Question: Used this plugin for a long time, but recently it started badly freezing up my Firefox. Works fine in Chrome and even IE (!).
Is it a Firefox bug associated with some sort of incompatibility with Flash? I am using the most recent versions of Firefox and Flash Player as of this moment:
- -
To test, just click the "Copy" button on their website:
<URL>
To unfreeze - right button click the browser tab (also weird).

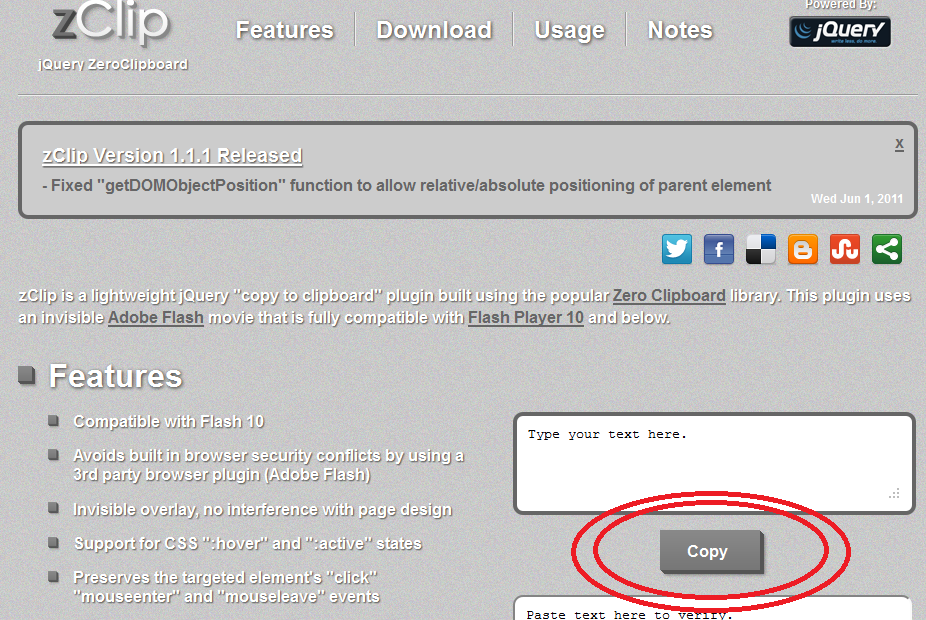
Answer: This is a <URL> which should be fixed in Firefox 20.
It shouldn't happen with newer ZeroClipboard versions though (see <URL>, so upgrading it might be a work-around.